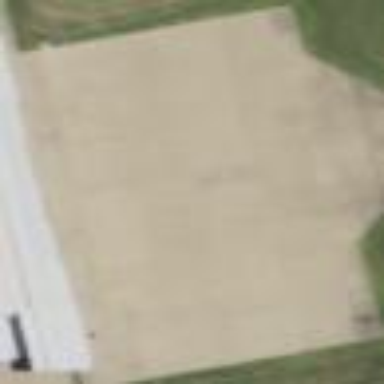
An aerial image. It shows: Apron at the airport.